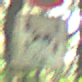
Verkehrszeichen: CarsharingfahrzeugeFrei
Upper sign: EingeschraenktesHalteverbot
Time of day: Midday
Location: Outdoor (Nature)
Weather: Clear
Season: NotSpecified
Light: Natural